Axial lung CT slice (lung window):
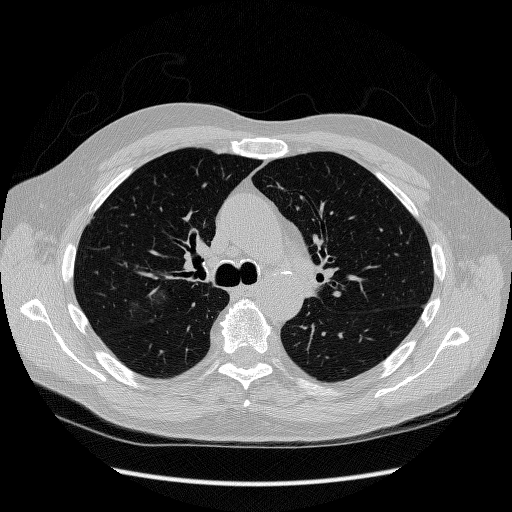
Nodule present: no